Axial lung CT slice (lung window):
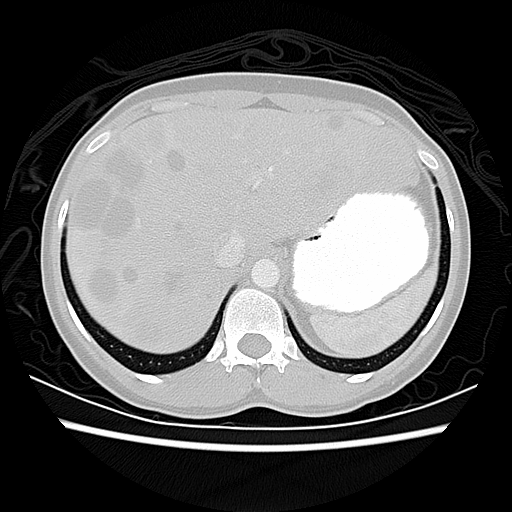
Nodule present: no